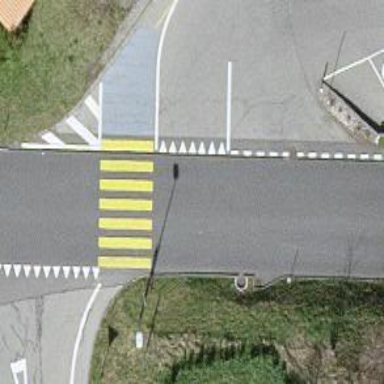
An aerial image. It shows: Marked road crossing.